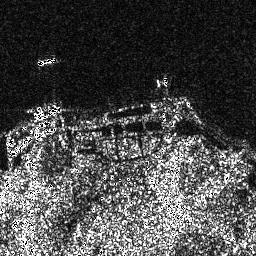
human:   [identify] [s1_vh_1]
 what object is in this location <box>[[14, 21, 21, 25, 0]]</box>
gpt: <ref>1 small ship at the top left</ref>